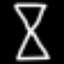
Label: hourglass